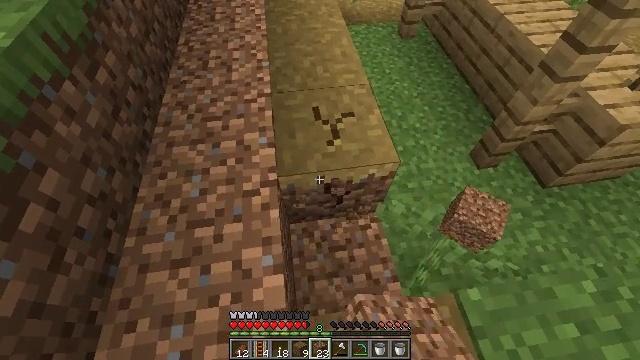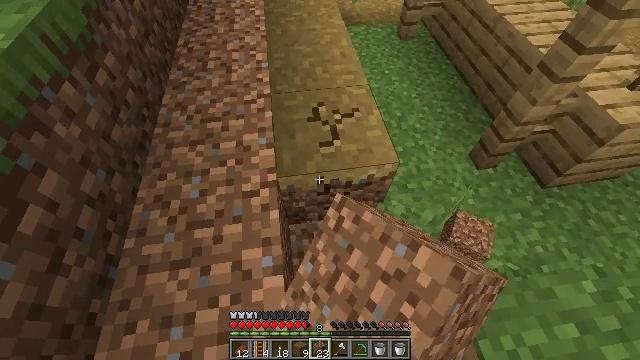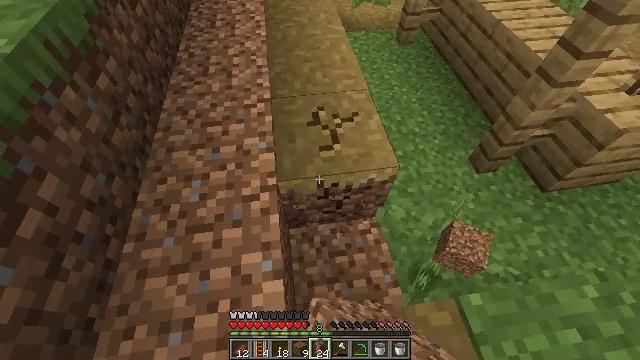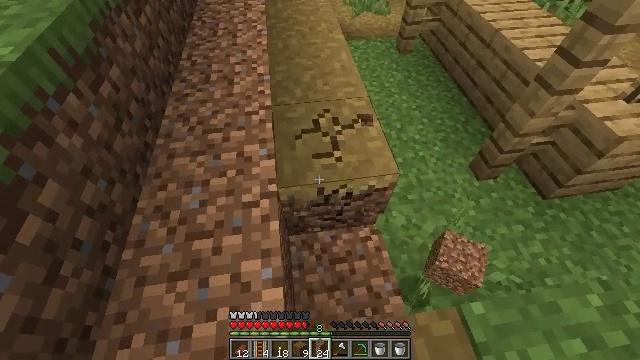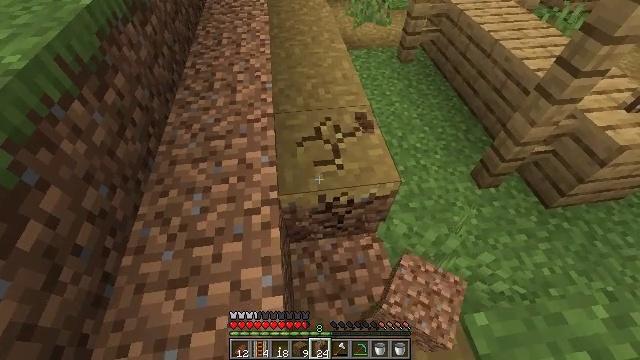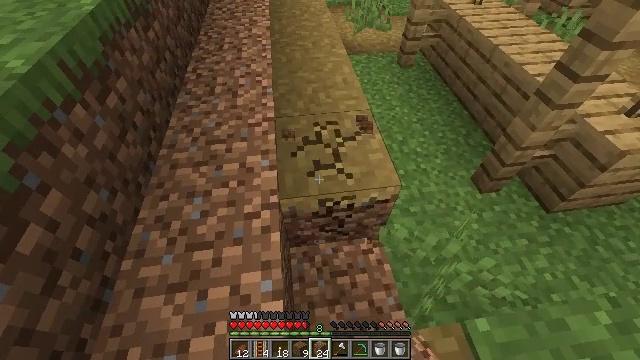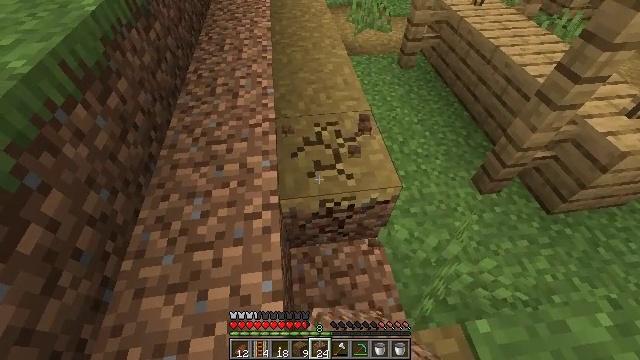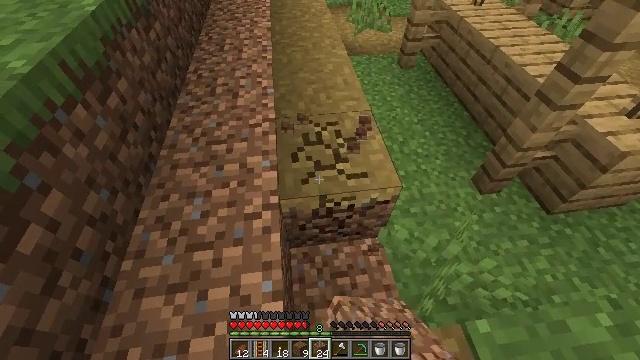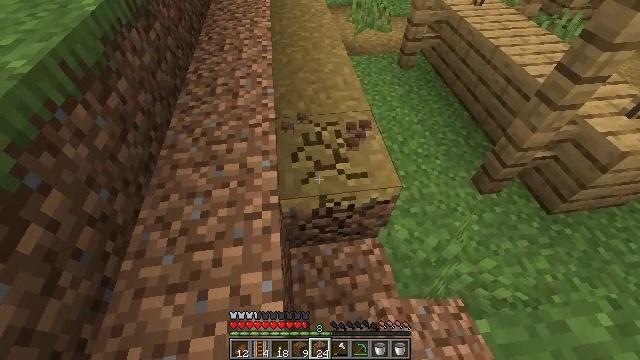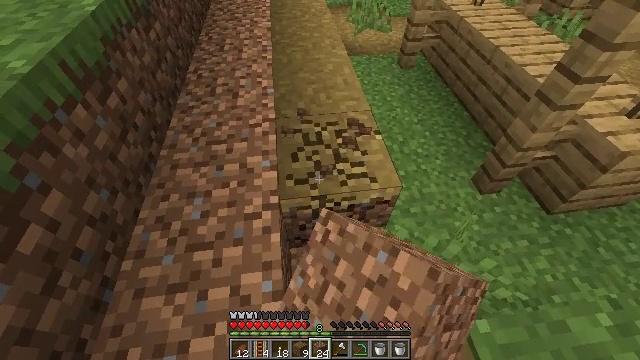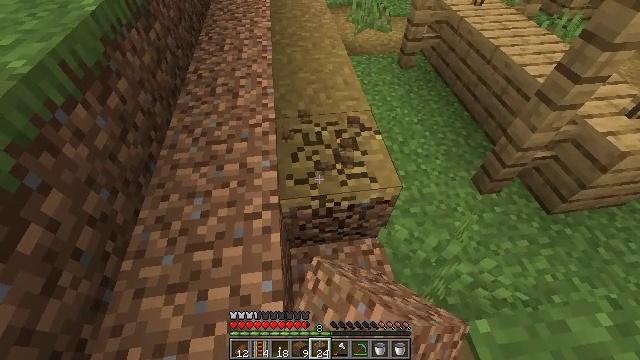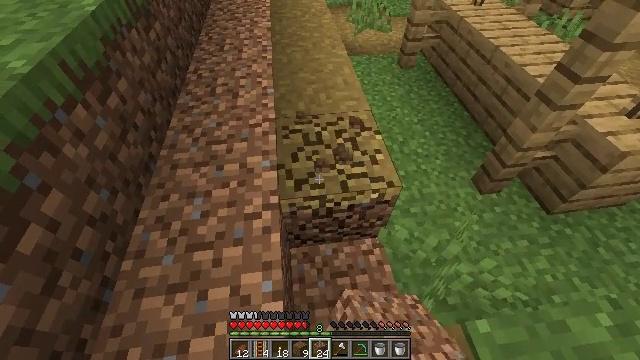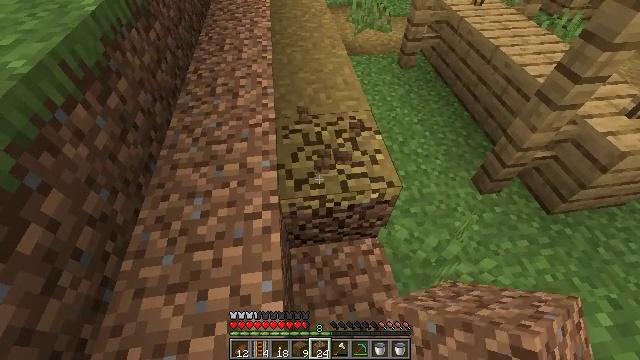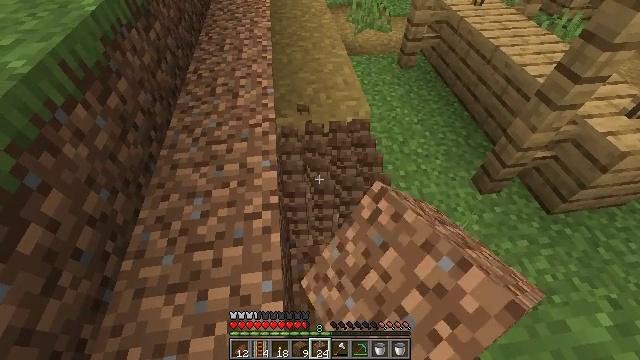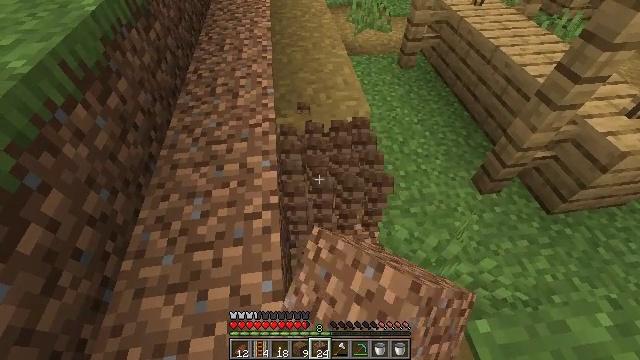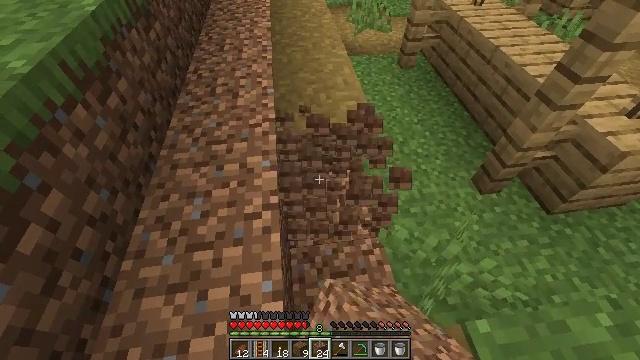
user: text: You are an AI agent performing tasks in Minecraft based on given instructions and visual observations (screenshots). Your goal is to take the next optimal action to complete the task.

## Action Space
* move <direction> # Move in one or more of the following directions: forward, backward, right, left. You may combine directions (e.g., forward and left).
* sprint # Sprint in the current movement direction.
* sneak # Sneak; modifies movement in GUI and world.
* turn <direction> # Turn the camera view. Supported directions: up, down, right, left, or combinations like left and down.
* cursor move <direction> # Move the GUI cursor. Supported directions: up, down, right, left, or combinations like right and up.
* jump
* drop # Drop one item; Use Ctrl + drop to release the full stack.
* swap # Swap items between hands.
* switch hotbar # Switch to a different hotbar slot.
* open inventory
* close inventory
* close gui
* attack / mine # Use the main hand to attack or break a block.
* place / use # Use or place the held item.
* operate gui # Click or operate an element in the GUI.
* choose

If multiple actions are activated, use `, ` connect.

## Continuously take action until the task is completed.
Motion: motion action
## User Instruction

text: Attack the grass path to restore it to dirt.
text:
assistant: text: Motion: attack / mine
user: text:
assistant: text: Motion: attack / mine
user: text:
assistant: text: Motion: turn up, attack / mine
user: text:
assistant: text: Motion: turn up, attack / mine
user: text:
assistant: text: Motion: attack / mine
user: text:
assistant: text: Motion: attack / mine
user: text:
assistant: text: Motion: attack / mine
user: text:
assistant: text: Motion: attack / mine
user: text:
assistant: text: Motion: attack / mine
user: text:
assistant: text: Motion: attack / mine
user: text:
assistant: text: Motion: attack / mine
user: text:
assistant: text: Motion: attack / mine
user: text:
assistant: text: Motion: attack / mine
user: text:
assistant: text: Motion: attack / mine
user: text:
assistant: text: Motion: attack / mine
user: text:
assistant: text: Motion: attack / mine
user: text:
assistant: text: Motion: move forward, attack / mine
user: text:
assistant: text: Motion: move forward, attack / mine
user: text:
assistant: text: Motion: move forward, attack / mine
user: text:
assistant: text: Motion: move forward, attack / mine
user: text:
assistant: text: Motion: attack / mine
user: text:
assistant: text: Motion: attack / mine
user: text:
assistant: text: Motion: attack / mine
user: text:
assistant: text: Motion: attack / mine
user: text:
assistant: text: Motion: attack / mine
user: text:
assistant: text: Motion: attack / mine
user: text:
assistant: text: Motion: attack / mine
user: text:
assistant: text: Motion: attack / mine
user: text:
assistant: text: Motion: attack / mine
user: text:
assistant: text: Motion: attack / mine